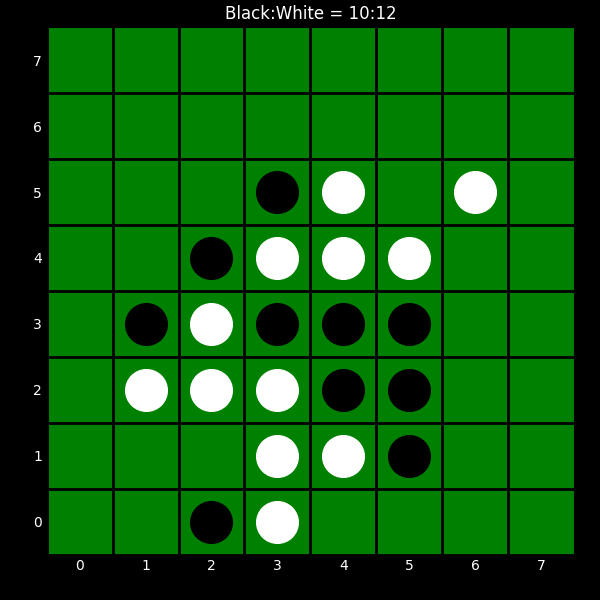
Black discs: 10
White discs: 12